Question: I'm currently working with some temperature data from a sensor that was active for about 4 months (from December 2018 to March 2019). I'm trying to plot the data; however, my time series currently goes from 350 to 430. How do I make the x-axis ticks start over at 0 once it reaches 365? Or, how can I add ticks that represent months starting at December and going to March?
Current graph:

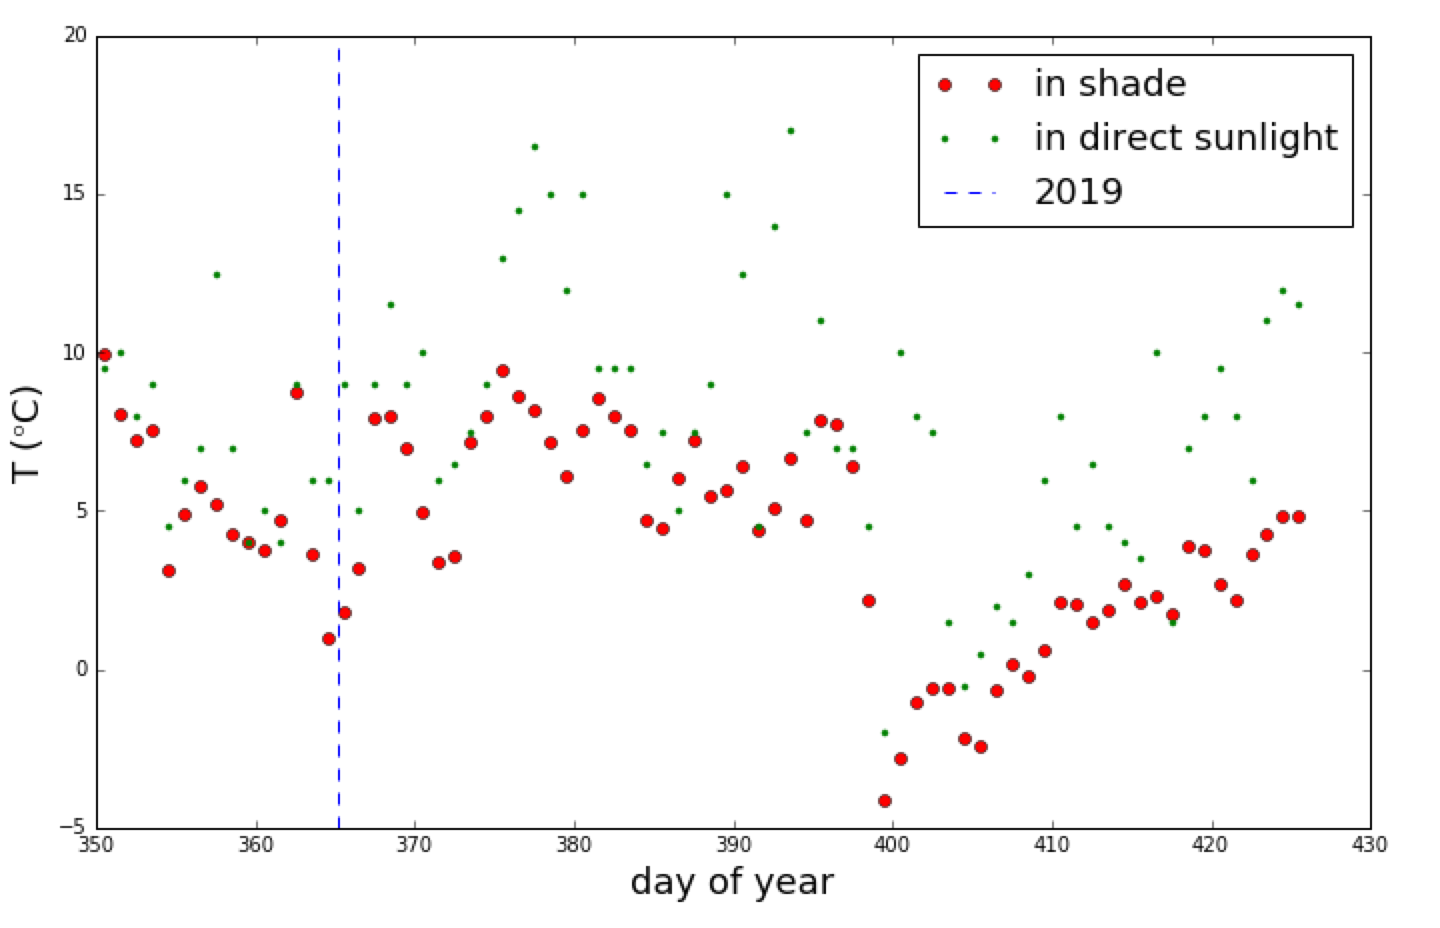
Answer: Let's say you have your 'matplotlib.pyplot' object, e.g. 'plt'. We can use this to change the labels of the x-axis ticks:
'''
xticks = plt.xticks()[0]
plt.xticks(xticks, (xticks % 365))
'''